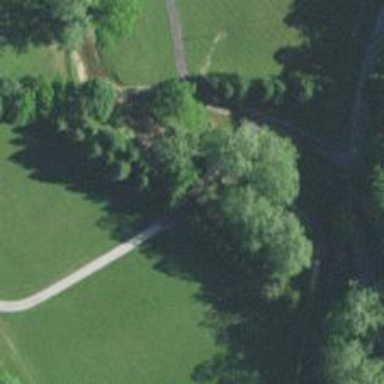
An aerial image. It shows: Driveway road leading to low-water crossing bridge.